Question: I'm trying to create a camera like Instagram where the user can see a box and the image would crop to that box. For Some reason the camera doesn't go all the way to the bottom of the screen and cuts off near the end. I'm also wondering how would I go about cropping the image to be 320x320 exactly inside that square?

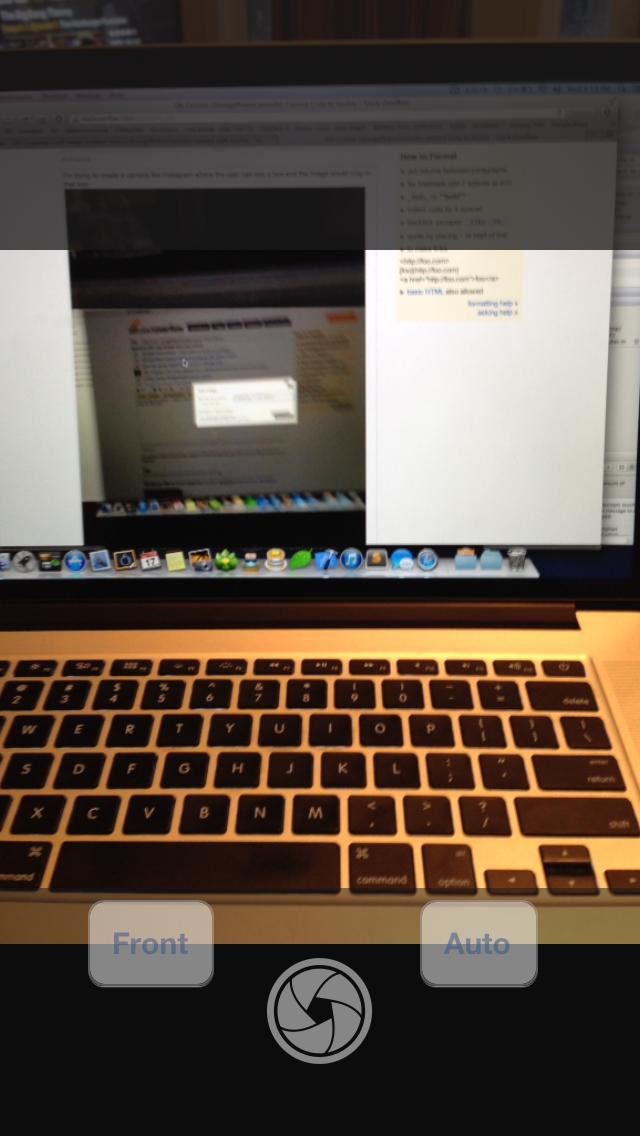
Answer: Here's the easiest way to do it (without reimplementing 'UIImagePickerController'). First, use an overlay to make the camera field look square. Here's an example for 3.5" screens (you'd need to update it to work for iPhone 5):
'''
UIImagePickerController *imagePickerController = [[UIImagePickerController alloc] init];
imagePickerController.sourceType = source;
if (source == UIImagePickerControllerSourceTypeCamera) {
//Create camera overlay
CGRect f = imagePickerController.view.bounds;
f.size.height -= imagePickerController.navigationBar.bounds.size.height;
CGFloat barHeight = (f.size.height - f.size.width) / 2;
UIGraphicsBeginImageContext(f.size);
[[UIColor colorWithWhite:0 alpha:.5] set];
UIRectFillUsingBlendMode(CGRectMake(0, 0, f.size.width, barHeight), kCGBlendModeNormal);
UIRectFillUsingBlendMode(CGRectMake(0, f.size.height - barHeight, f.size.width, barHeight), kCGBlendModeNormal);
UIImage *overlayImage = UIGraphicsGetImageFromCurrentImageContext();
UIGraphicsEndImageContext();
UIImageView *overlayIV = [[UIImageView alloc] initWithFrame:f];
overlayIV.image = overlayImage;
[imagePickerController.cameraOverlayView addSubview:overlayIV];
}
imagePickerController.delegate = self;
[self presentViewController:imagePickerController animated:YES completion:nil];
'''
Then, after you get a picture back from the 'UIImagePickerController', crop it to a square with something like this:
'''
//Crop the image to a square
CGSize imageSize = image.size;
CGFloat width = imageSize.width;
CGFloat height = imageSize.height;
if (width != height) {
CGFloat newDimension = MIN(width, height);
CGFloat widthOffset = (width - newDimension) / 2;
CGFloat heightOffset = (height - newDimension) / 2;
UIGraphicsBeginImageContextWithOptions(CGSizeMake(newDimension, newDimension), NO, 0.);
[image drawAtPoint:CGPointMake(-widthOffset, -heightOffset)
blendMode:kCGBlendModeCopy
alpha:1.];
image = UIGraphicsGetImageFromCurrentImageContext();
UIGraphicsEndImageContext();
}
'''
And you're done.